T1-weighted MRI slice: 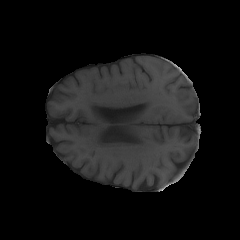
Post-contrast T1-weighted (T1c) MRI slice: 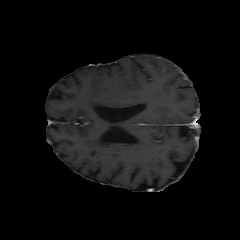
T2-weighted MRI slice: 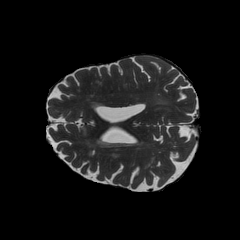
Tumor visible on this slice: yes